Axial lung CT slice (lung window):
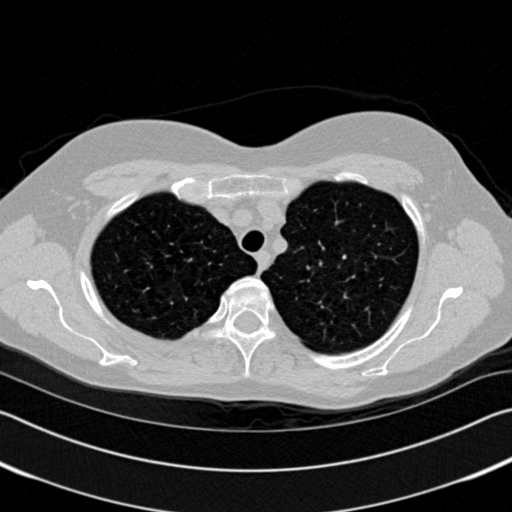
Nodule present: no